Question: The CPU usage of non-RT cores is available in MDP (either over ADS or UA), but I'm unable to find any way to get the CPU usage of isolated cores from user land (i.e. Windows).
I feel like there should be an easy way to read this since TcXaeShell is able to display the RT core usage <URL>.
Does anyone know how to do this, or, as a last resort, how to sniff out the protocol that TcXaeShell is using to get this info?

: Thanks to the insight from the comments below that the TC_CpuUsage FB is just using ADS reads in the background, I was able to find the ADS parameters I needed inside the TC_CpuUsage FB:
<URL>
At first I had missed the detail that the AMS port should be that of the TwinCAT Real Time Server (200), and not that of the runtime port (default 851), so I was getting an ADS error. Once I changed the port, I was able to get the CPU usage of RT cores over ADS in my .NET application.
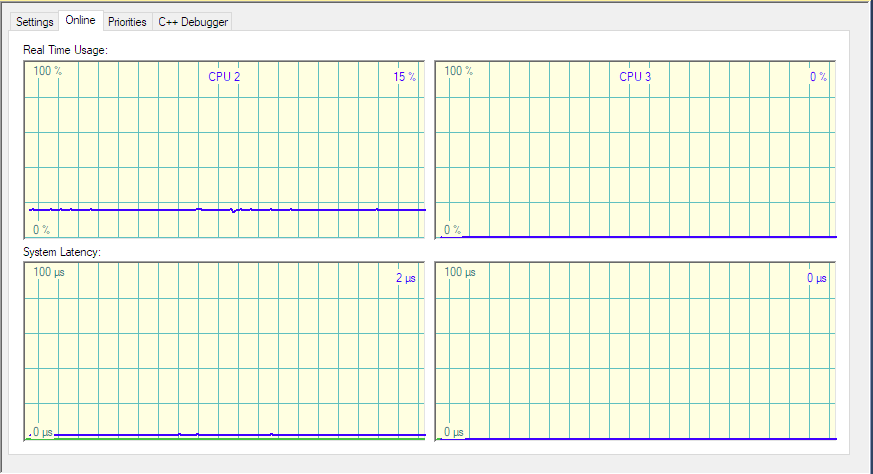
Answer: Isn't <URL> function block what you are looking for? If you wish to get CPU usage of more than 1 core, you need to run an instance of this FB in each program that is assigned to task from each core.